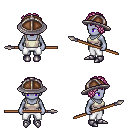
a pixel art fantasy rpg character, female body template, dark elf, purple skin, white pirate shirt, white pants, pink curly afro hairstyle, chain helm, metal boots, spear, four views (front, back, left, right), 2x2 character sprite sheet, small pixel art, hard edges, no anti-aliasing